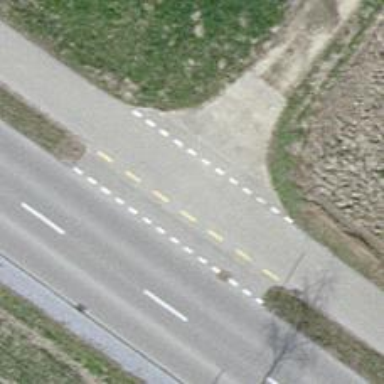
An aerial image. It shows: Asphalt track with grade 1 tracktype.